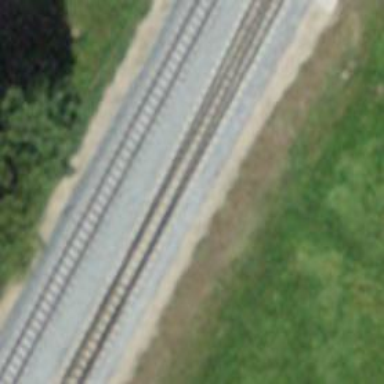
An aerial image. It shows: Narrow gauge railway with electrified contact lines.